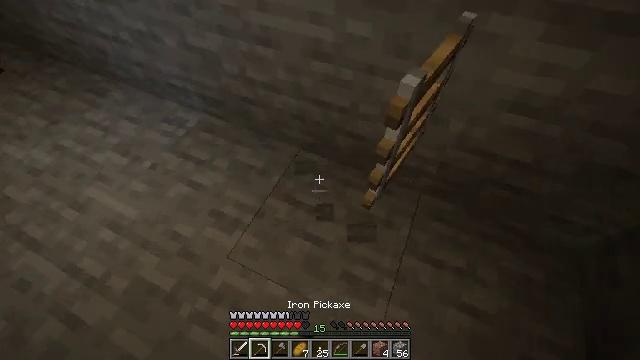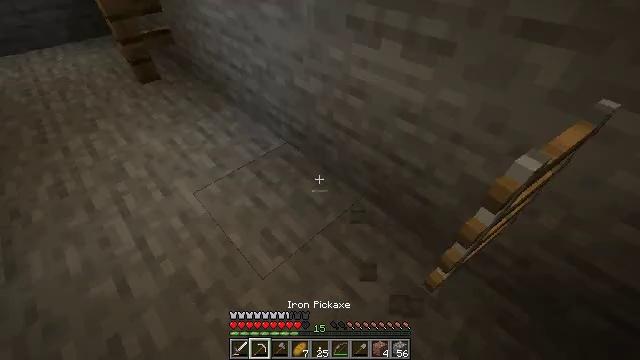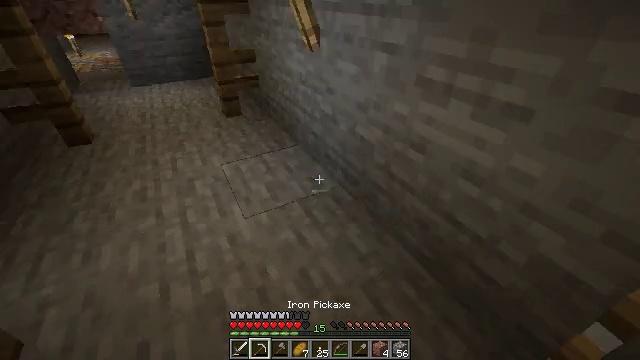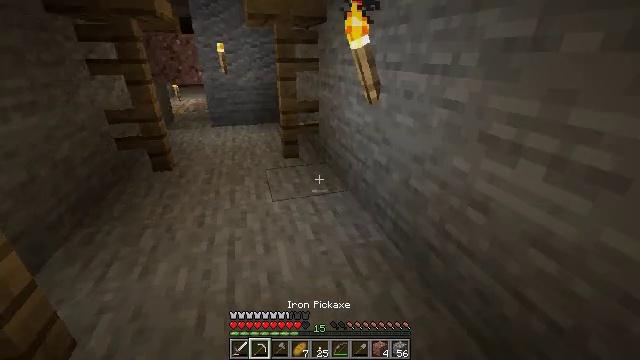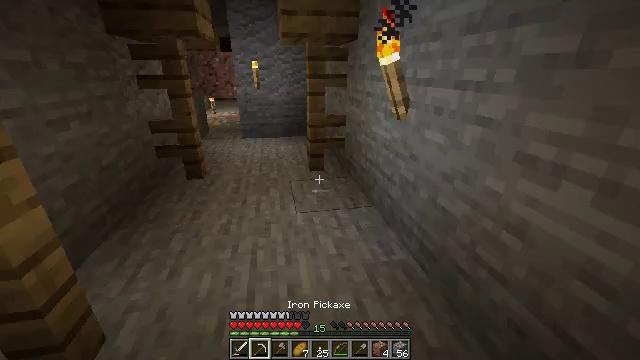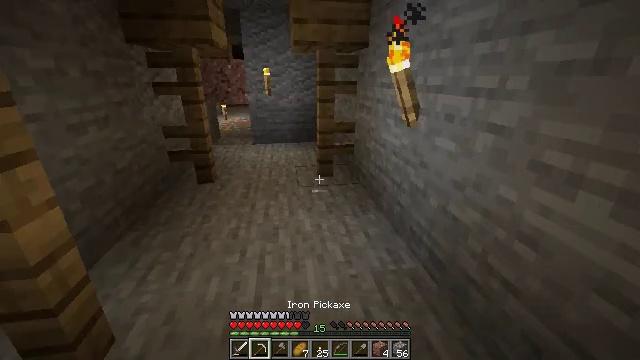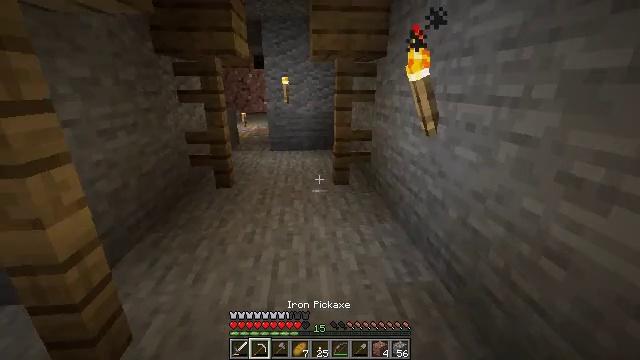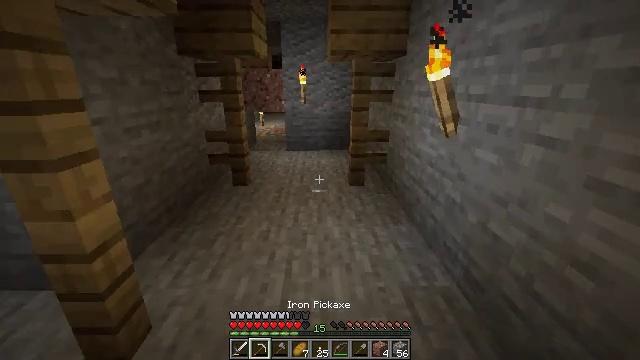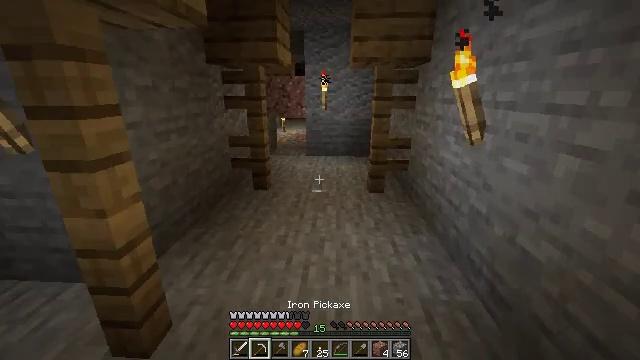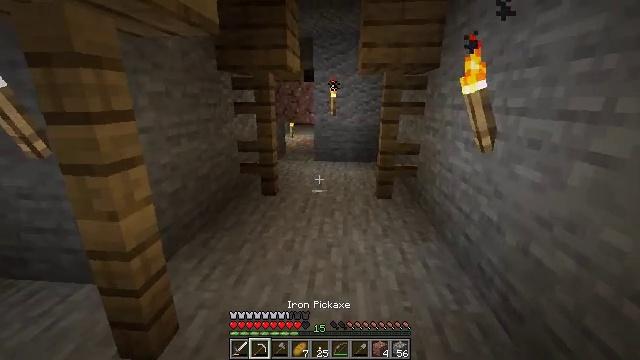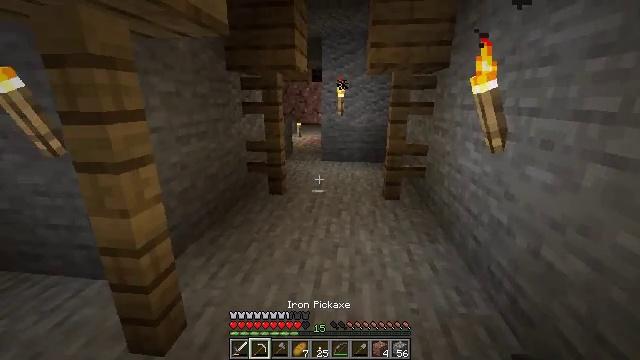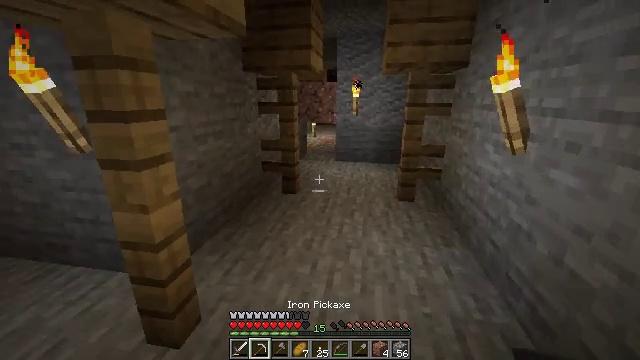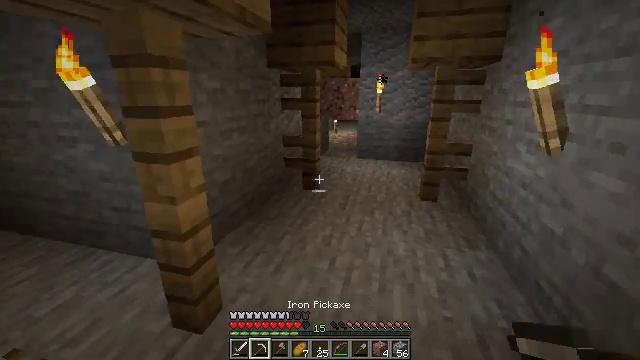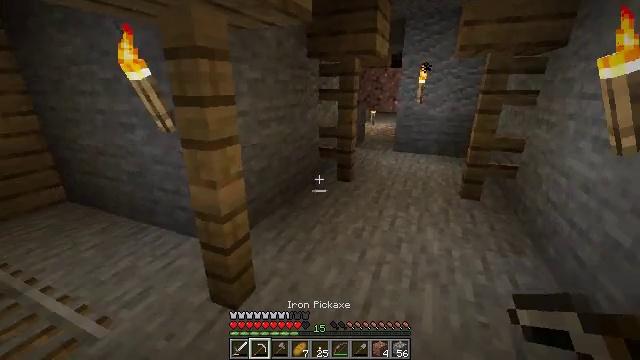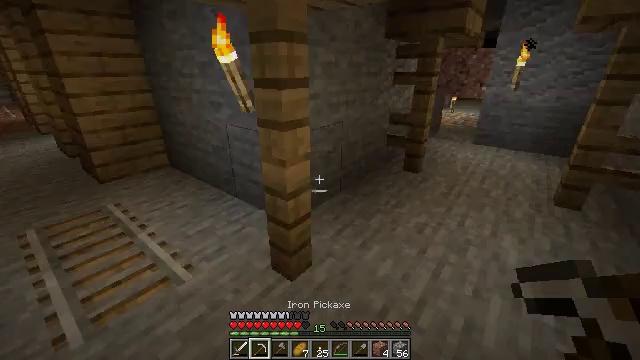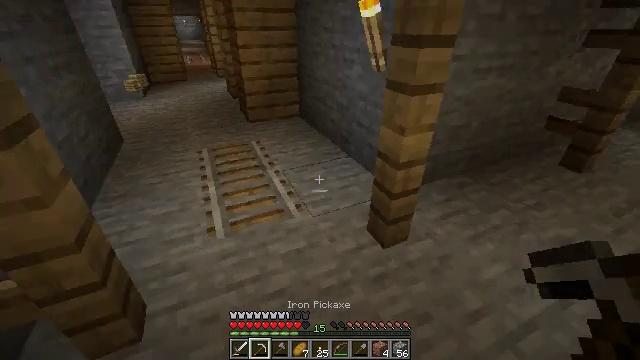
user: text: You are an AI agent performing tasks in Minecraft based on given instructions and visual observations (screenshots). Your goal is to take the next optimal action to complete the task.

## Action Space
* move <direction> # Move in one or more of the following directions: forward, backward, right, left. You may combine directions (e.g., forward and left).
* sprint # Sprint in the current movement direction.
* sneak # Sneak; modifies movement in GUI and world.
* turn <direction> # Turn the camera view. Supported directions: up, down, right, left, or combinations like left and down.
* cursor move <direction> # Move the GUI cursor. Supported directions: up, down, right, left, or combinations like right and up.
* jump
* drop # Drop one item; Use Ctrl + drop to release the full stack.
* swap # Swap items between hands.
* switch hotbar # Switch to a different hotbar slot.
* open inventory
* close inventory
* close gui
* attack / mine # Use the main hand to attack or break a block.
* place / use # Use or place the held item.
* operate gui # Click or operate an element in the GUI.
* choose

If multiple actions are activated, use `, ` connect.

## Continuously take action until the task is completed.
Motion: motion action
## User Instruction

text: Collect rails for building a railway.
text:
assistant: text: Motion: turn left and up
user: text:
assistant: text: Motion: turn left and up
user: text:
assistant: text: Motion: turn left and up
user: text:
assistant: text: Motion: turn left and up
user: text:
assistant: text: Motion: turn left and up
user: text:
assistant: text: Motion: turn left and up
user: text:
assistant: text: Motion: turn left
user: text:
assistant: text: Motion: turn left and up
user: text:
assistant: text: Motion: turn left and up
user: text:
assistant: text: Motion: turn left
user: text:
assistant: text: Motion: turn left
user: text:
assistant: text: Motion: turn left
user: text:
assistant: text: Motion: turn left and down
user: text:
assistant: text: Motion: turn left and down
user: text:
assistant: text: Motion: turn left and down
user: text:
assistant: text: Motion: turn left and down
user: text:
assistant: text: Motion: turn left and down
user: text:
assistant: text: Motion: no_op
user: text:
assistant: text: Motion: no_op
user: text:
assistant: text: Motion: no_op
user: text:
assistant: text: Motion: attack / mine
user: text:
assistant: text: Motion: attack / mine
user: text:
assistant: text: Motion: attack / mine
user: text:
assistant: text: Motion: attack / mine
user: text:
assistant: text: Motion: attack / mine
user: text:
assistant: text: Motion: attack / mine
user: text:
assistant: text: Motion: attack / mine
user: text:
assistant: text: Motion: attack / mine
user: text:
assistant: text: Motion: turn up, attack / mine
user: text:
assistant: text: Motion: attack / mine